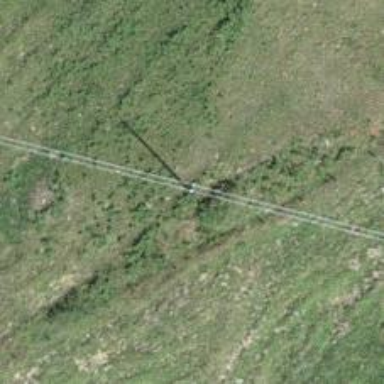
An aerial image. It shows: Utility pole in the area.